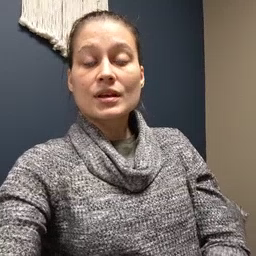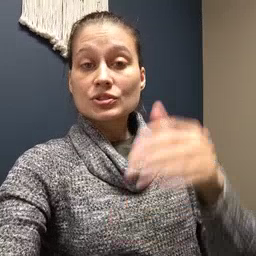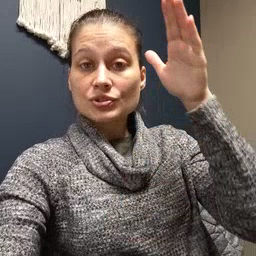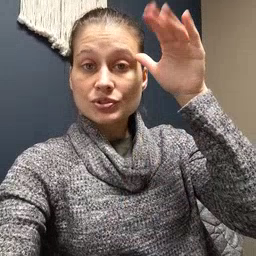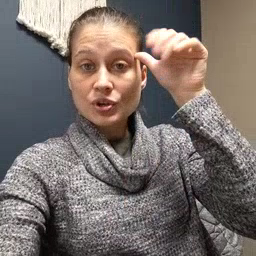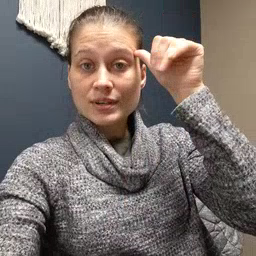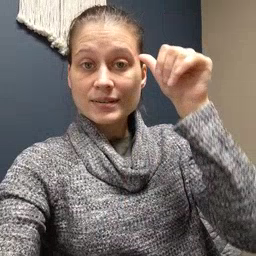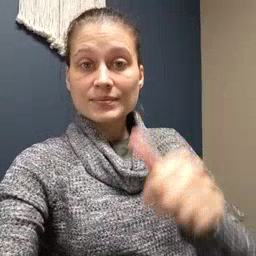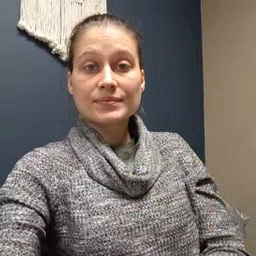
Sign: donkey